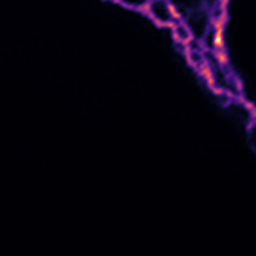
Label: Super-resolution ER image